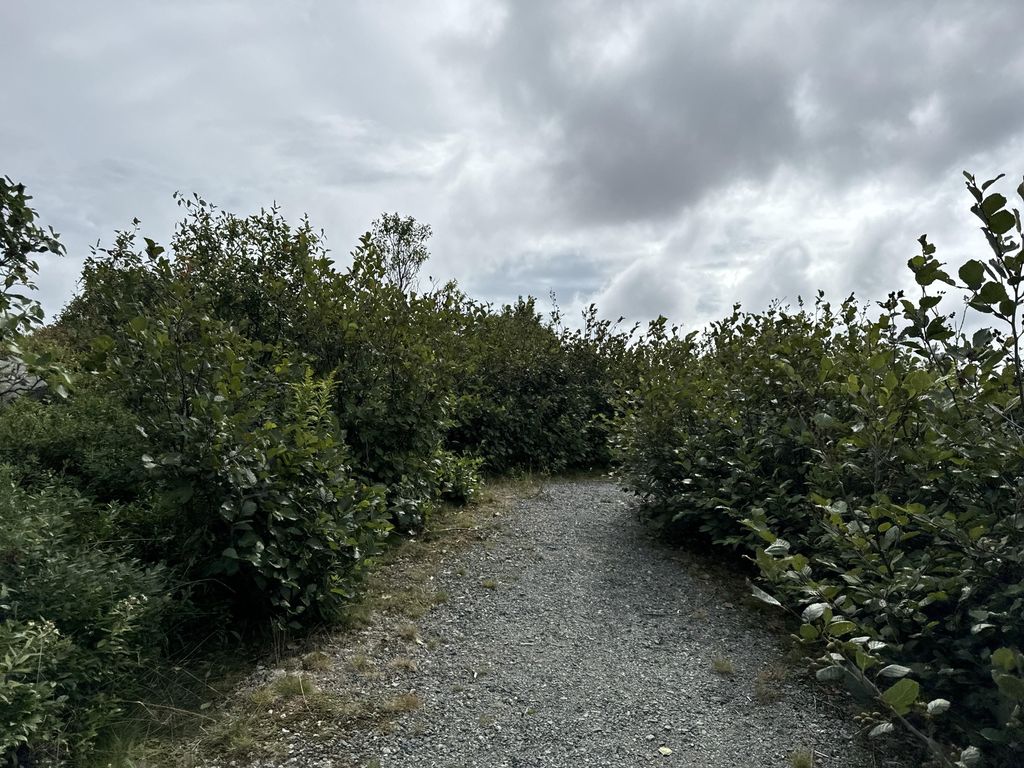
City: st_johns